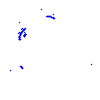
Particle: pion